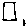
Label: square